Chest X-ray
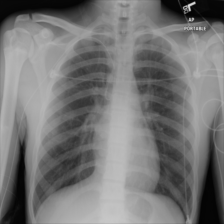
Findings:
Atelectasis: negative
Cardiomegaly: negative
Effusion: negative
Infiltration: negative
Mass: negative
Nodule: negative
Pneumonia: negative
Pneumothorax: negative
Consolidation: negative
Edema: negative
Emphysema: negative
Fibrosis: negative
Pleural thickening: negative
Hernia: negative